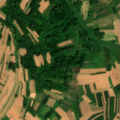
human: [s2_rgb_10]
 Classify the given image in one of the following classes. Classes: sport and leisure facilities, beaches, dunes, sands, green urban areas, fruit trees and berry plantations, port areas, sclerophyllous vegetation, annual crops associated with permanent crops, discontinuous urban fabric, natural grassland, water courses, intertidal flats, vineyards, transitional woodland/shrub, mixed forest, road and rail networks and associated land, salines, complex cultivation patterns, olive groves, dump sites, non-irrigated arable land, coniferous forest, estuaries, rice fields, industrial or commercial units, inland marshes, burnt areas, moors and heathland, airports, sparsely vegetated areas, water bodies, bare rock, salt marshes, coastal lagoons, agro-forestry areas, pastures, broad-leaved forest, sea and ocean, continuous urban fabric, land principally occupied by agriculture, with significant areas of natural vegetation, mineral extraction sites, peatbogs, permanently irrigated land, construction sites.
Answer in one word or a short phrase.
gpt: non-irrigated arable land, land principally occupied by agriculture, with significant areas of natural vegetation, broad-leaved forest